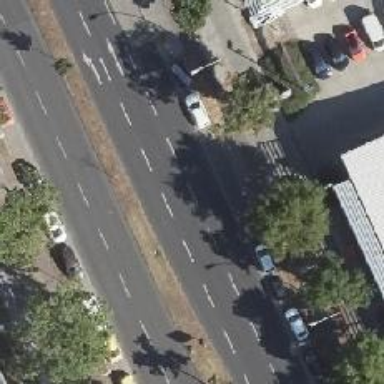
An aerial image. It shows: Secondary road with asphalt surface and cycle track on the right side.